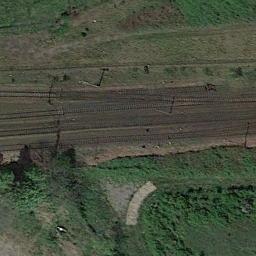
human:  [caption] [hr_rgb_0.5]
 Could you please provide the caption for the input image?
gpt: The railway is next to some trees and grass .

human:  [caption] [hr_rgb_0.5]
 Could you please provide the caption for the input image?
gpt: There are two trains passing by in the picture .

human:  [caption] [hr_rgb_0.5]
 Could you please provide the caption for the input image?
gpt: Many trees are beside the railway .

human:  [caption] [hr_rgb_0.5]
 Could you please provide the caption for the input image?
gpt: These railways go through the lawn with some trees .

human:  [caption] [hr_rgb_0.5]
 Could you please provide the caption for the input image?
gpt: There are some green meadows beside the railway .